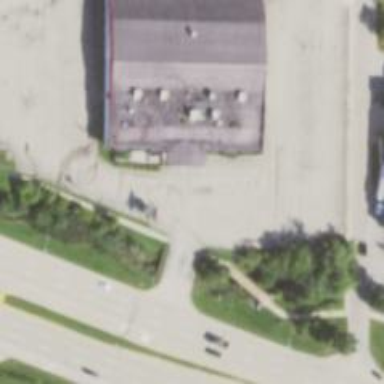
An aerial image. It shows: Retail building with bowling alley.